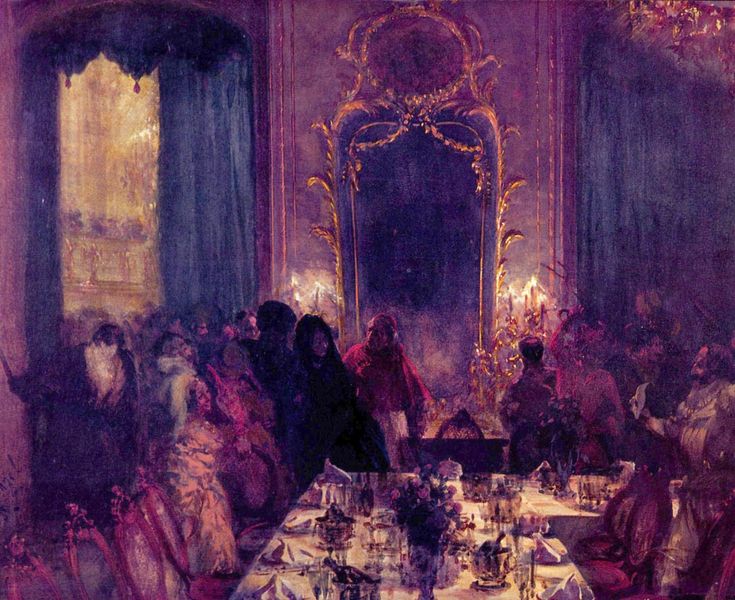
Titel: Maskensouper
Künstler: Adolph Menzel
Standort: Stuttgart
Institution: Staatsgalerie
Schlagwörter: blau, dunkel, gemälde, mann, weiß, frauen, menschen, abend, bewegung, blume, blumen, damen, fenster, frau, glas, kleid, kleider, licht, männer, nacht, raum, schwarz, stuhl, stühle, tisch, tür, ölbild, ausblick, dame, rosen, rot, schleier, schloss, ball, fest, fächer, gesellschaft, herren, leute, malerei, masse, ornament, symbolismus, alkohol, bart, feier, flaschen, gelage, gläser, barock, silber, teller, bild, herr, innenraum, spiegel, tischdecke, tischtuch, vorhang, öl, dunkelheit, gold, interieur, kutte, realismus, reich, sessel, stoff, decke, innen, personen, vase, kübel, düster, venedig, lila, violett, hof, saal, französisch, bischof, könig, essen, tafel, wein, gardinen, gefaltet, vorhänge, witwe, draperie, kerze, kerzen, kronleuchter, leuchter, lüster, strauss, menzel, abendkleider, blumenstrauß, serviette, porzellan, palast, balustrade, geschirr, kardinal, speisen, festlich, festmahl, mahl, biedermeier, kerzenlicht, kerzenschein, gedeck, gedeckt, kerzenleuchter, öffnung, bankett, verschwommen, besteck, sekt, mystisch, mittelalter, gesellscahft, klerus, priester, empfang, florenz, eminenz, baldachin, umhänge, kutten, balu, abendmahl, undeutlich, dunktel, prunk, verhüllt, karneval, schwar, purpur, kapuze, medici, maskenball, festsaal, ballsaal, pompös, kult, speise, adolph menzel, rot blau, thronsaal, kardina, kleriker, atmosphärisch, banket, festessen, deckenleuchter, verfärbt, tischordnung, dinner, maskeball, servietten, spigel, festlickeit, sanssoussi, soirée, blauer vorhang, kardinial, festlicher tisch